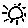
Label: sun